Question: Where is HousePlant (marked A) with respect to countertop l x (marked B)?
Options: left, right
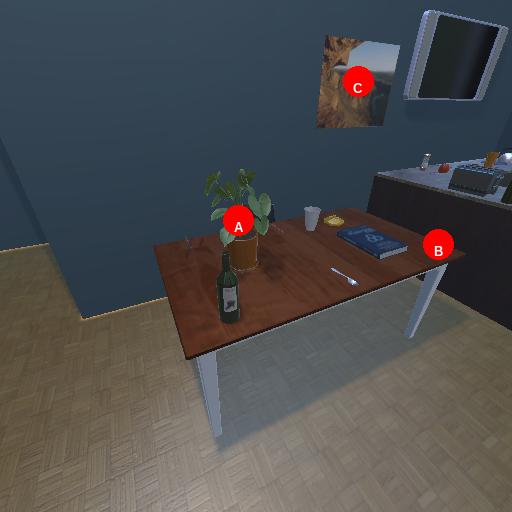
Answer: left